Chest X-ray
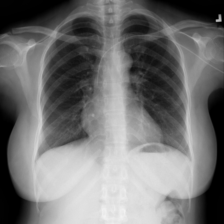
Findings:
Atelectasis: positive
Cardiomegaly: negative
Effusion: negative
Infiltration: positive
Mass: negative
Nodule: negative
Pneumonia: negative
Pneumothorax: negative
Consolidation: negative
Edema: negative
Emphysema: negative
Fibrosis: negative
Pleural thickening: negative
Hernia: negative